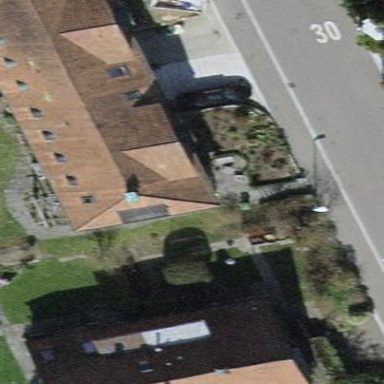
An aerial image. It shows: Building with tile roof.